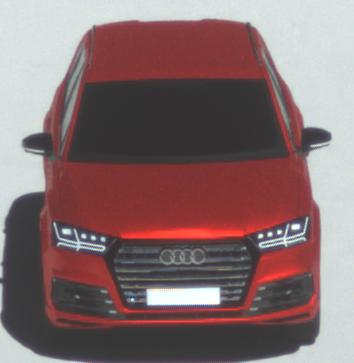
Make: Audi
Model: SQ7
Detailed model: -
Model produced from: 2016
Model produced until: 2018
Doors: 5
Color: red
Road condition: dry road
Daytime: morning or afternoon
Contrast: high contrast